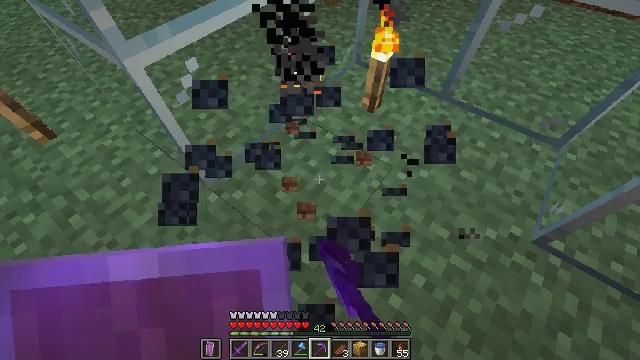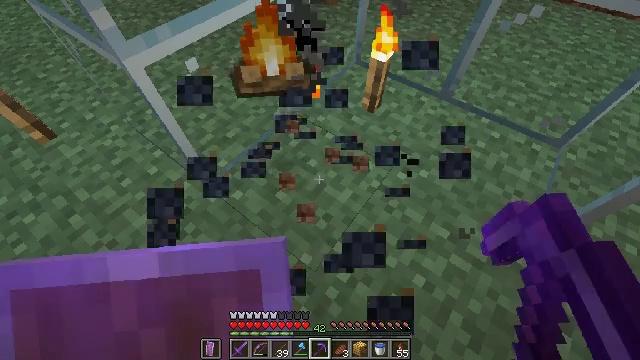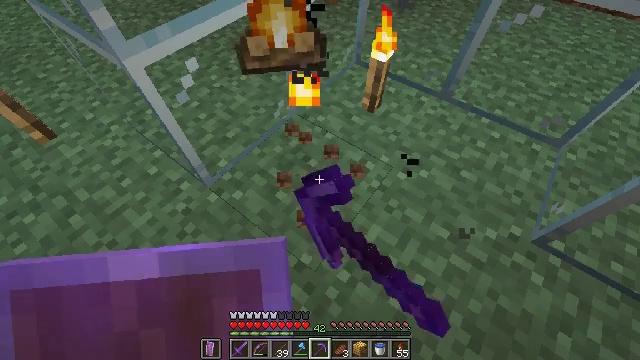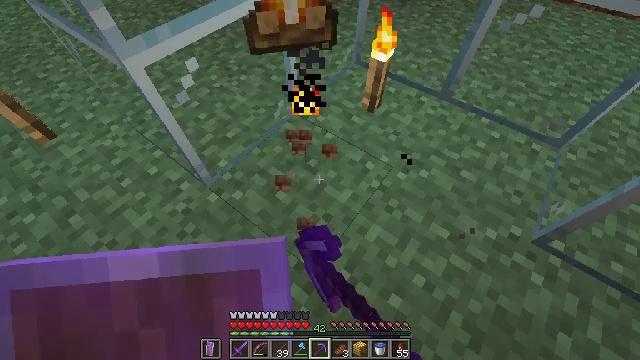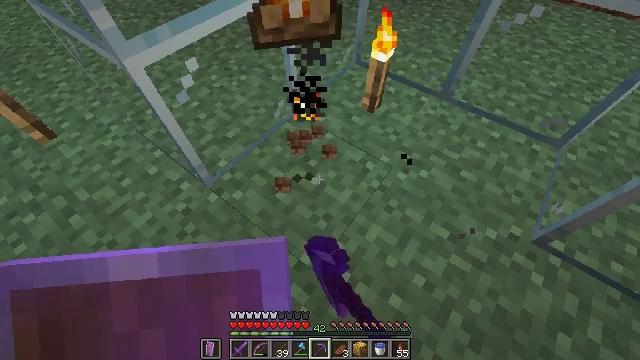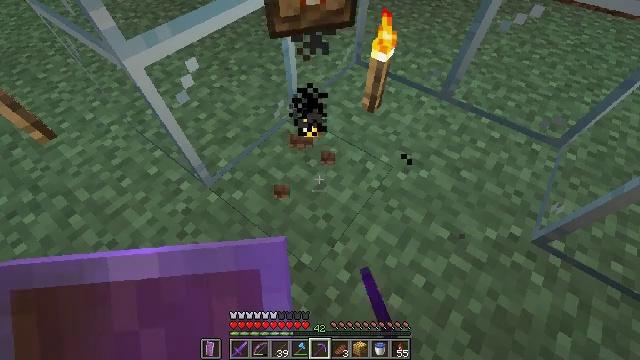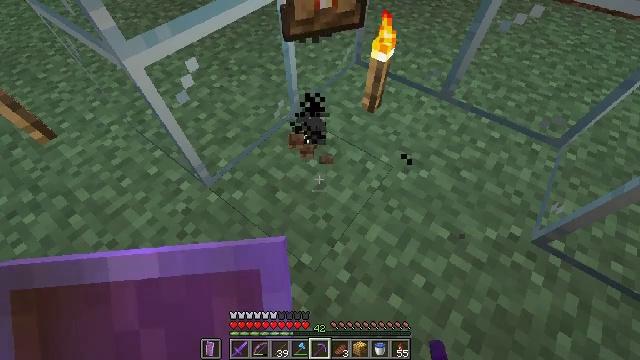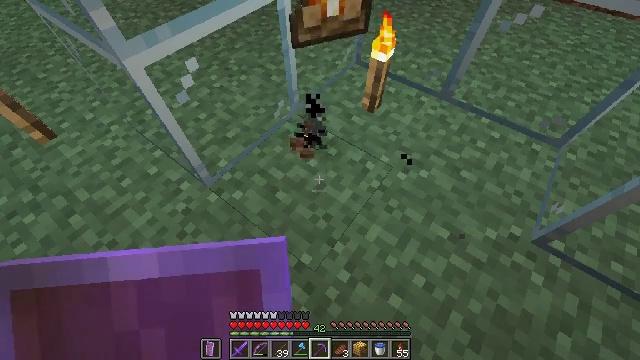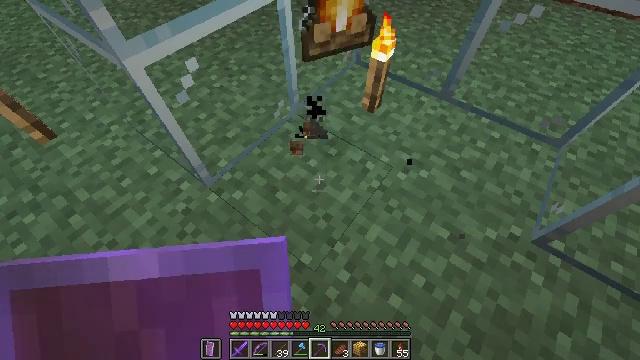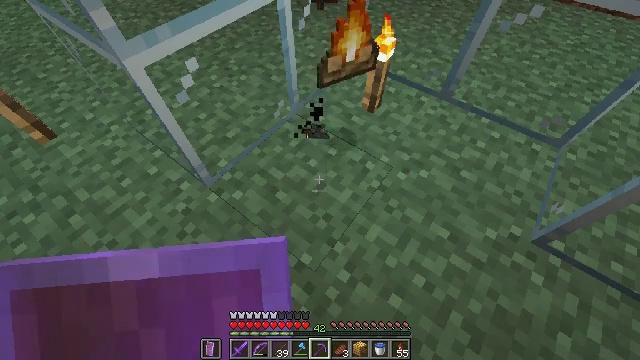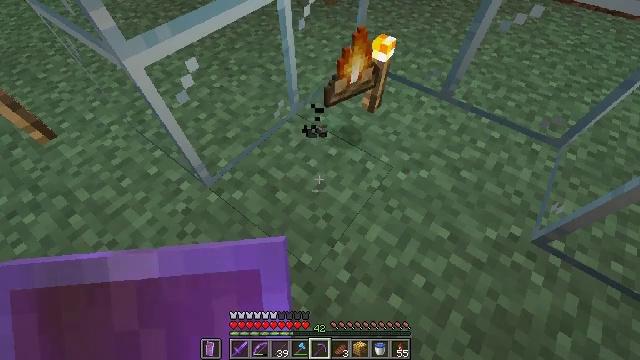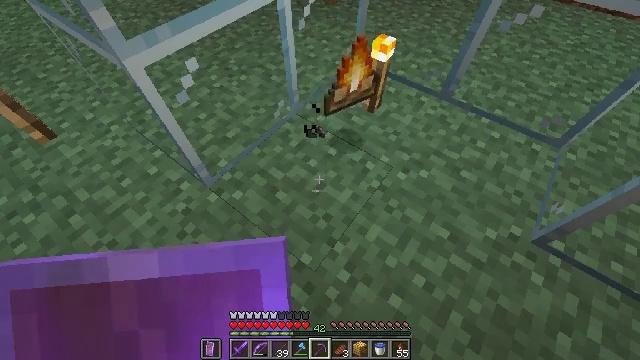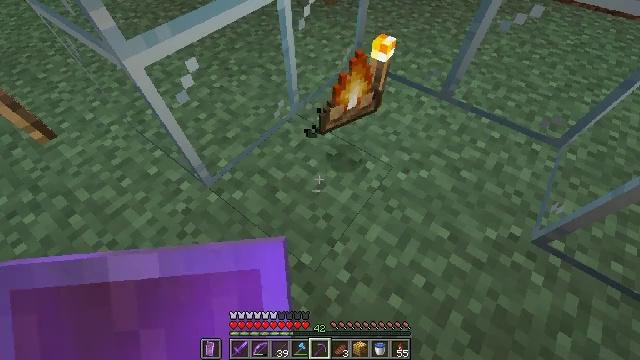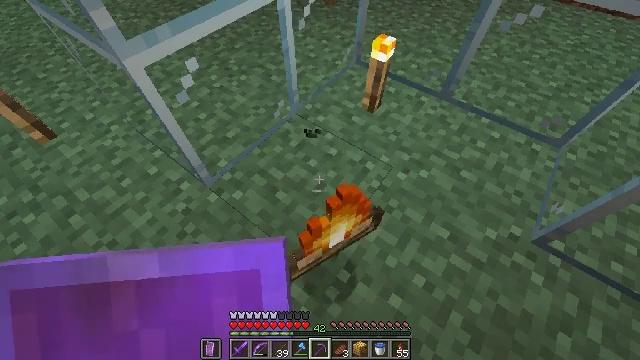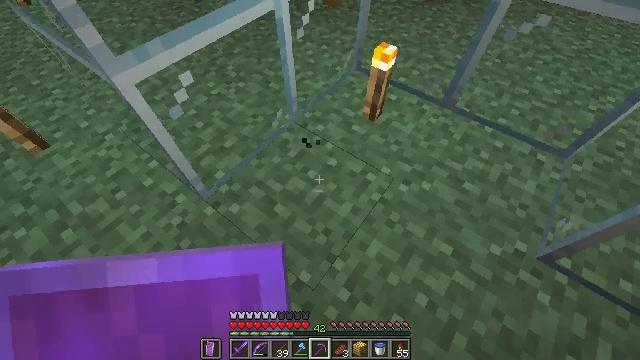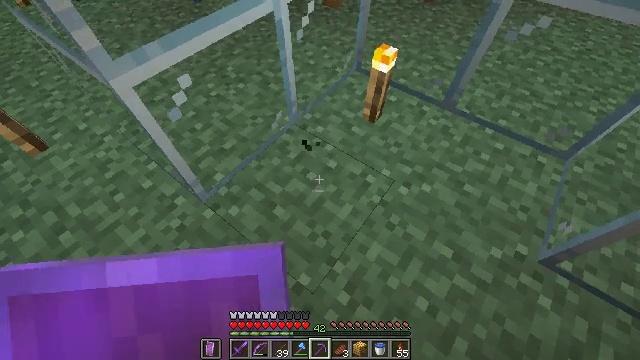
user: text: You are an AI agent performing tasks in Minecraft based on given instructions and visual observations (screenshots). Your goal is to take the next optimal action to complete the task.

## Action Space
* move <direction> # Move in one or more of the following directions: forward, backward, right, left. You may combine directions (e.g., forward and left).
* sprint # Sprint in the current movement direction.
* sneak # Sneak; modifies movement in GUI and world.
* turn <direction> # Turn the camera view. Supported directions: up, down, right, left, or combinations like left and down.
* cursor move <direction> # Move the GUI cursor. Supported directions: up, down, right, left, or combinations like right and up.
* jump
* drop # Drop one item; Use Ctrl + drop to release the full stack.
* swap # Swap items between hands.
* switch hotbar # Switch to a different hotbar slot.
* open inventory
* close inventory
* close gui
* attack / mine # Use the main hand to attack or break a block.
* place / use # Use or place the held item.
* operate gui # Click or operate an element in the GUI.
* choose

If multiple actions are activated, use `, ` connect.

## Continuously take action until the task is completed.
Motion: motion action
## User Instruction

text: Remove the glass to use the space.
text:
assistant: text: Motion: attack / mine
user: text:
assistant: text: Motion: attack / mine
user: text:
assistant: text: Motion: attack / mine
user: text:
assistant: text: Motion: attack / mine
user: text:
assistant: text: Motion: no_op
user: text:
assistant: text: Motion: no_op
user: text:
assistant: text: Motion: no_op
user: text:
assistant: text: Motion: no_op
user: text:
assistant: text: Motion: no_op
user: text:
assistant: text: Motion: no_op
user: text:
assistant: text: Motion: no_op
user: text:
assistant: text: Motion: no_op
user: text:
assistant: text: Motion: no_op
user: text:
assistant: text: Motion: move forward
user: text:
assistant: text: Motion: move forward
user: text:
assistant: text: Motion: move forward
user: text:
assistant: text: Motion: move forward
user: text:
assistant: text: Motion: move forward
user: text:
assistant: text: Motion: no_op
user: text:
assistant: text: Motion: no_op
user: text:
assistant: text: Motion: no_op
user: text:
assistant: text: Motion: move back
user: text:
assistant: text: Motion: move back
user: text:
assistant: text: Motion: move back
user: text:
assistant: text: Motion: move back
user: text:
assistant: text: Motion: move back, turn right and up
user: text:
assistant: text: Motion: move back, turn right and up
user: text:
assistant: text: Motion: move back, turn right and up
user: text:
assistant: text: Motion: move back, turn up
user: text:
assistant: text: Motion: move back, turn up